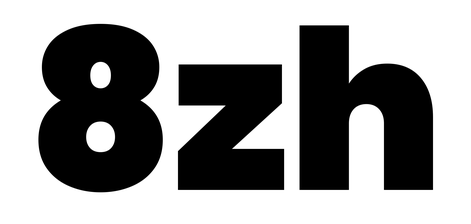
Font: Poppins-Black